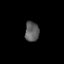
Tissue: lung
Cell type: T cells
Senescence score: 0.2274
Nuclear area (px): 275
Mean DAPI intensity: 92.178